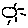
Label: sun